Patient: sex M, age 75
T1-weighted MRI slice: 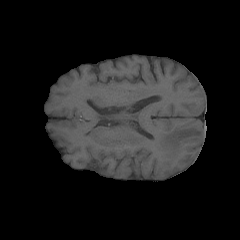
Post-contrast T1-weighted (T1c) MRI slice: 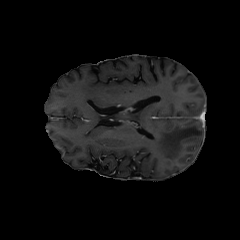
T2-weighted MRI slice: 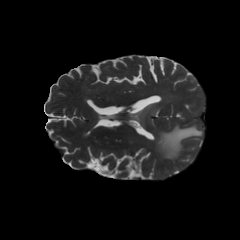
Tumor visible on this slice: yes
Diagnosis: Glioblastoma, IDH-wildtype
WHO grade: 4